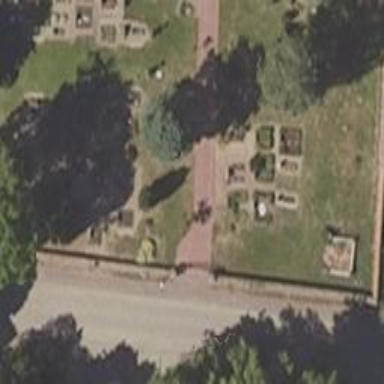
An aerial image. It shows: Grave yard.